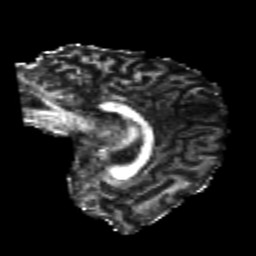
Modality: FA
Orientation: sagittal
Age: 22
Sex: female
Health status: healthy
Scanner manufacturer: philips
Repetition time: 7.386 s
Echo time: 0.08599 s